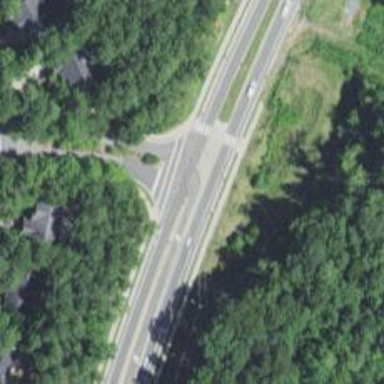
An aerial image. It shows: Secondary link road with asphalt surface.